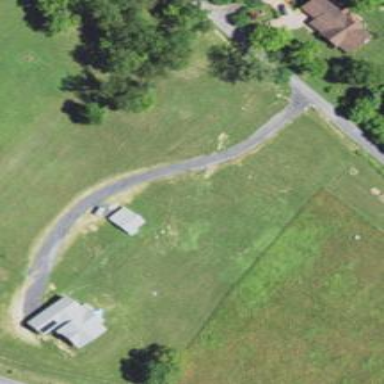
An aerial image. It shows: Driveway leading to service road.